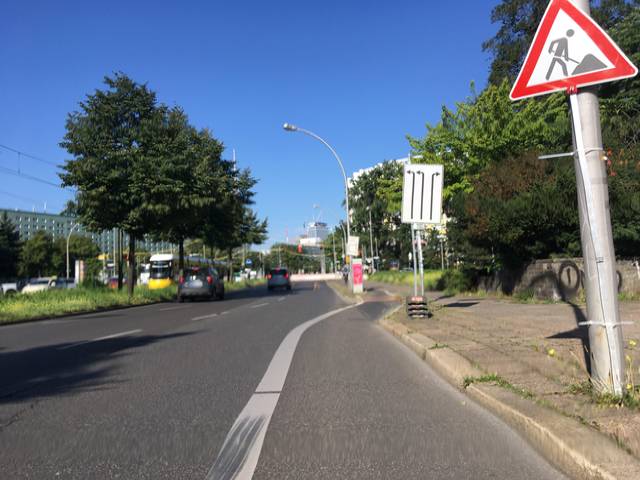
Region: Germany
Coordinates: 52.523, 13.432